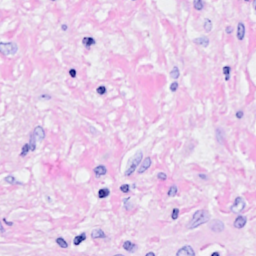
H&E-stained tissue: Breast